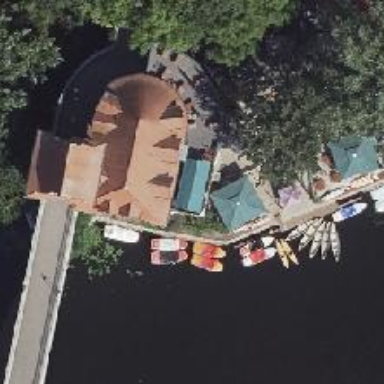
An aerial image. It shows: Canoe sport activity.